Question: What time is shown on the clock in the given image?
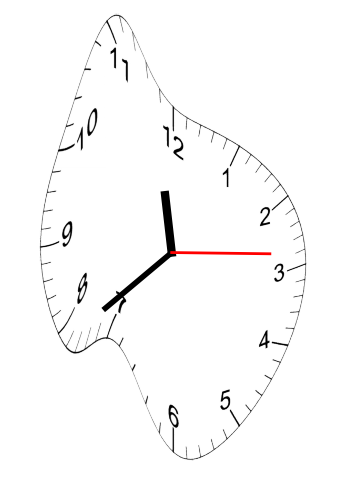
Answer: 11:38:14